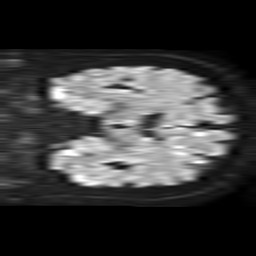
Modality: TRACE
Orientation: coronal
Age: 65
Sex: female
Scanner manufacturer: philips
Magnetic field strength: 1.5 T
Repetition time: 4.6 s
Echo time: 0.08528 s